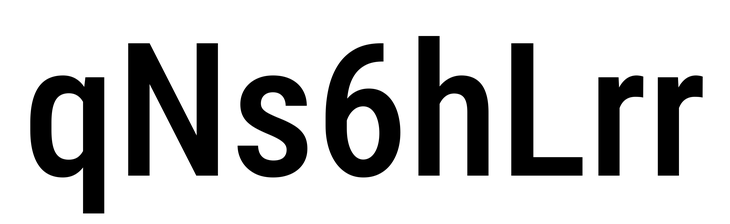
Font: Roboto_Condensed_Medium